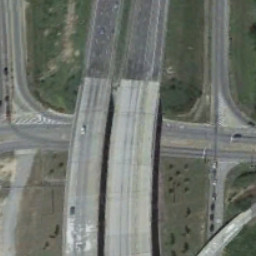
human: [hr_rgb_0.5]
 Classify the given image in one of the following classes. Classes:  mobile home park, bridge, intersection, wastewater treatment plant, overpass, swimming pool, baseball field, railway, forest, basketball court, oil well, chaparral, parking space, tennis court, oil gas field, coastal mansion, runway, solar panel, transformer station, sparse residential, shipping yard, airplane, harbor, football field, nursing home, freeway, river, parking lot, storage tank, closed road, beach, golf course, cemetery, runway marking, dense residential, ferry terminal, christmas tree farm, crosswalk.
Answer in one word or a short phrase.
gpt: overpass